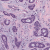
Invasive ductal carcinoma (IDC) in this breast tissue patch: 1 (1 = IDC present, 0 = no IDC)